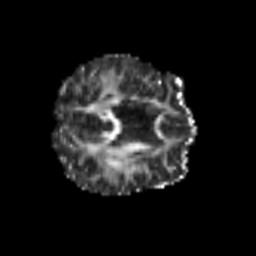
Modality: FA
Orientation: axial
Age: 60
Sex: male
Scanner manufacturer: siemens
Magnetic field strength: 3 T
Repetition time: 6.1 s
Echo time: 0.101 s